Field crop: tomato
Growth stage: 1
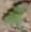
Species: solanum